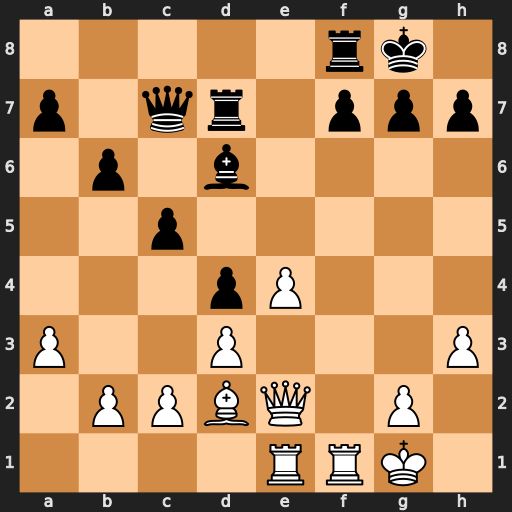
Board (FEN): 5rk1/p1qr1ppp/1p1b4/2p5/3pP3/P2P3P/1PPBQ1P1/4RRK1
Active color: w
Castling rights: -
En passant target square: -
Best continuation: e5 Bxe5 Qxe5 Qxe5 Rxe5